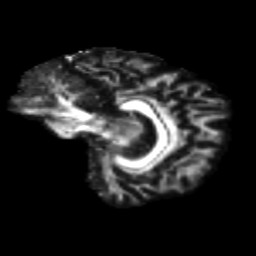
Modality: FA
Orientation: sagittal
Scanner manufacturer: siemens
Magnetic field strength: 3 T
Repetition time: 9.2 s
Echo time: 0.084 s